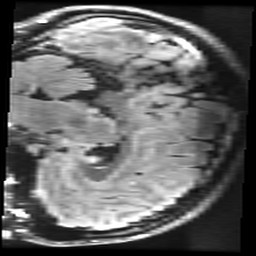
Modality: FLAIR
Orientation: sagittal
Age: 25
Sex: female
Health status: healthy
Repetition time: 12 s
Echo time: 0.09782 s